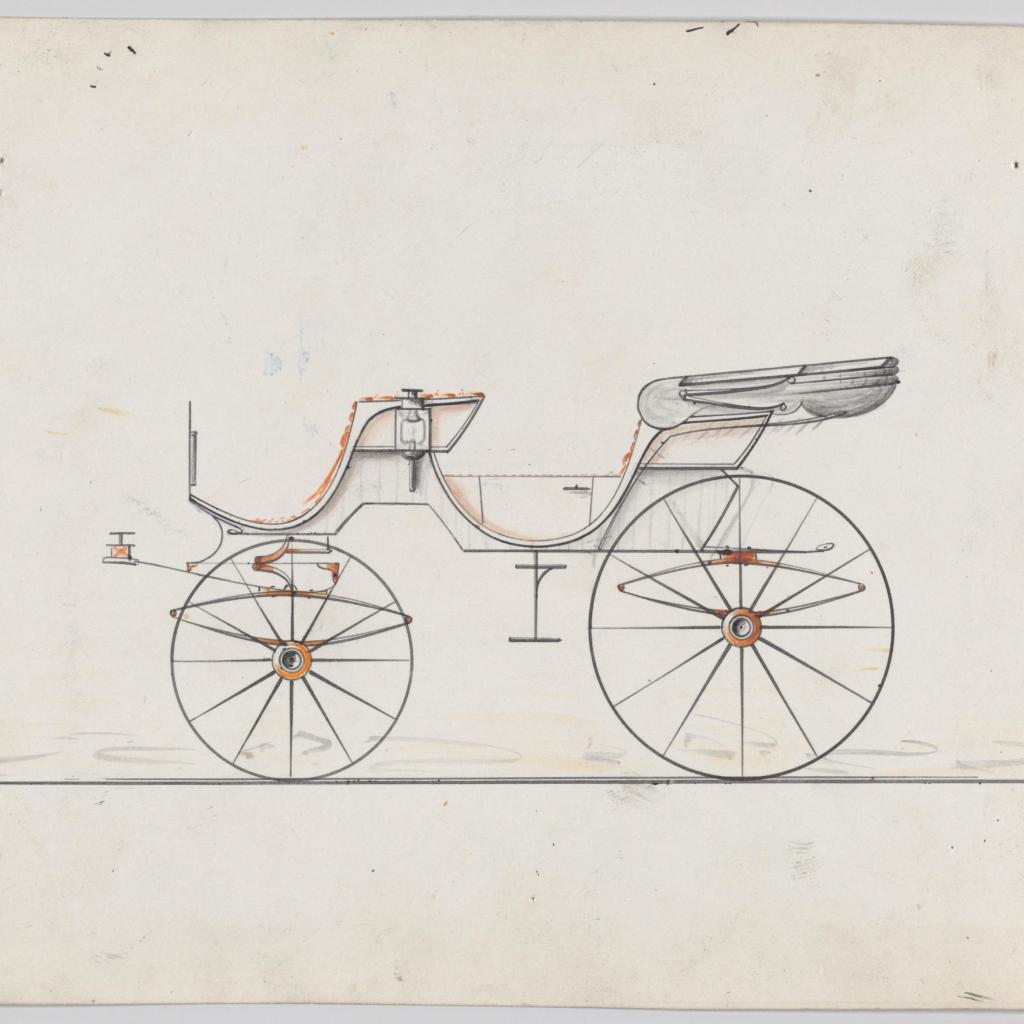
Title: Design for 2 seat Cabriolet Phaeton, no. 3129a
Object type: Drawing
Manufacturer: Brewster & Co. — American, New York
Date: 1875
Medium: Graphite, pen and black ink
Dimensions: sheet: 6 1/4 x 9 5/8 in. (15.9 x 24.4 cm)
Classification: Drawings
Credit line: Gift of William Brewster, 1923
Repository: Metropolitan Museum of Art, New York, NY